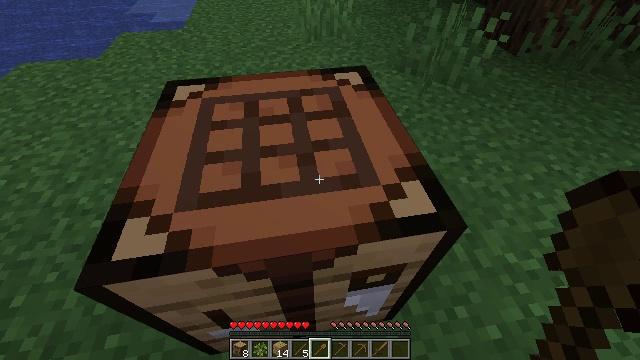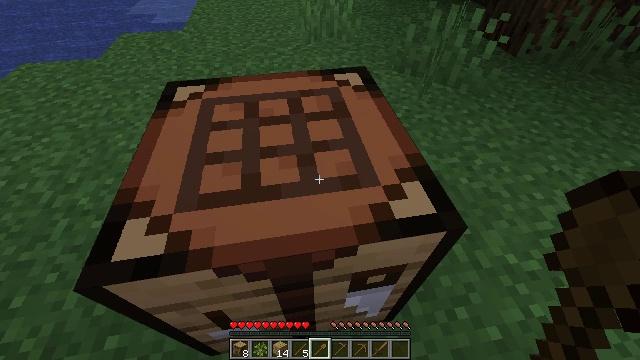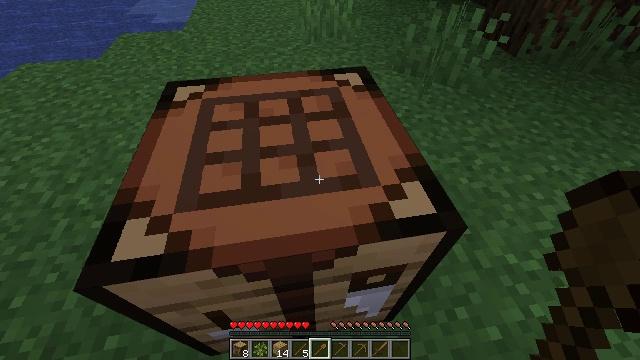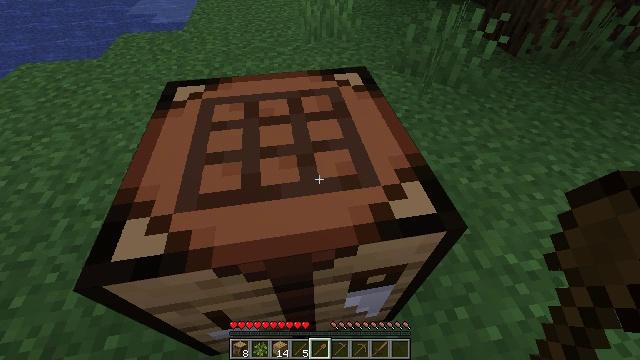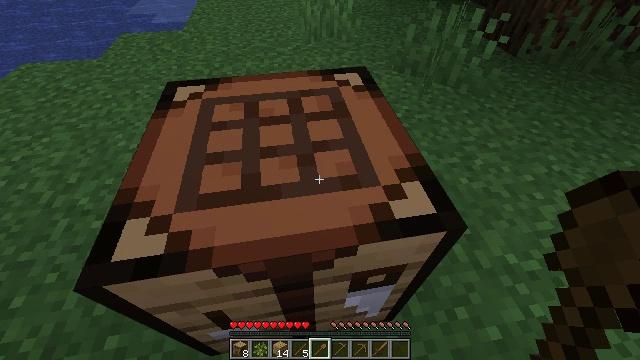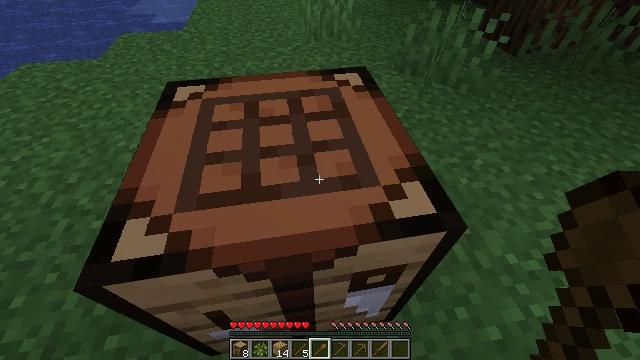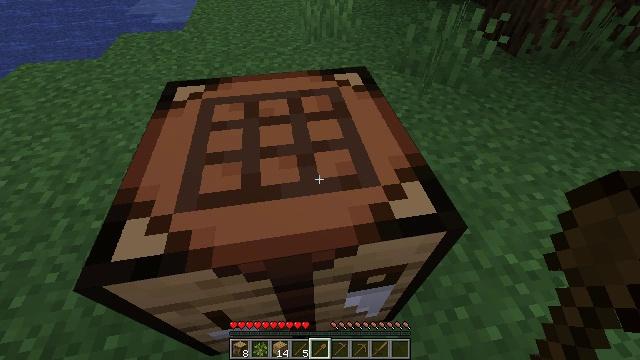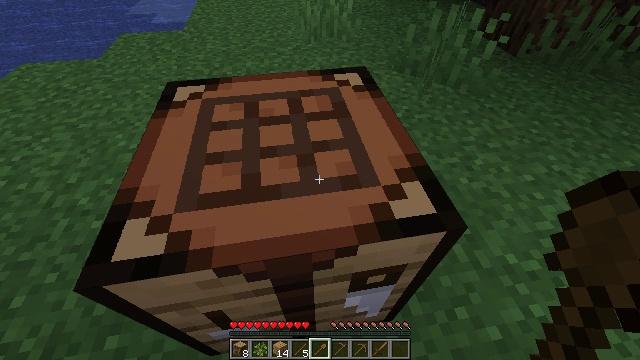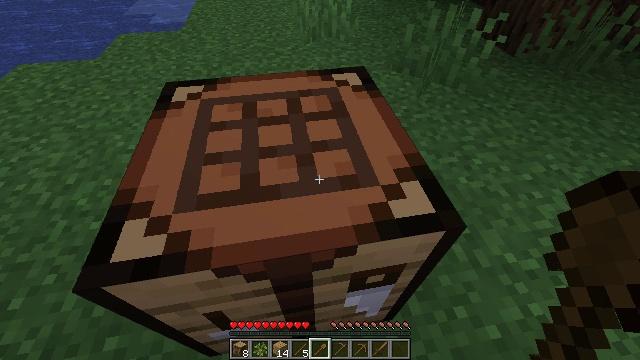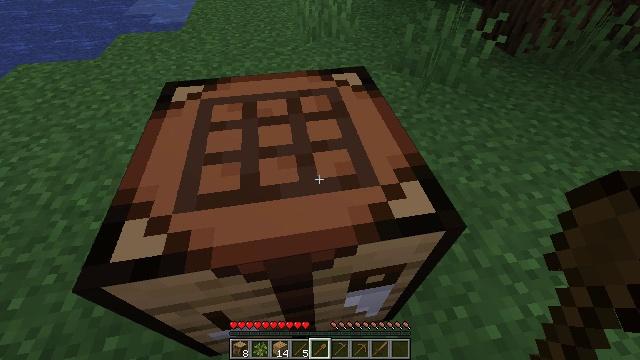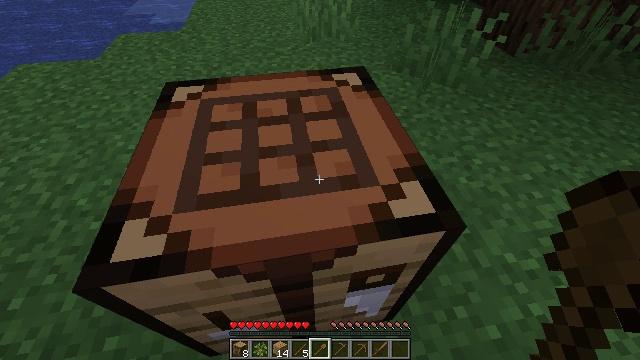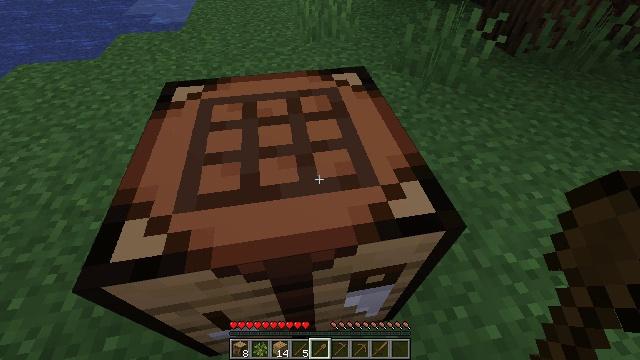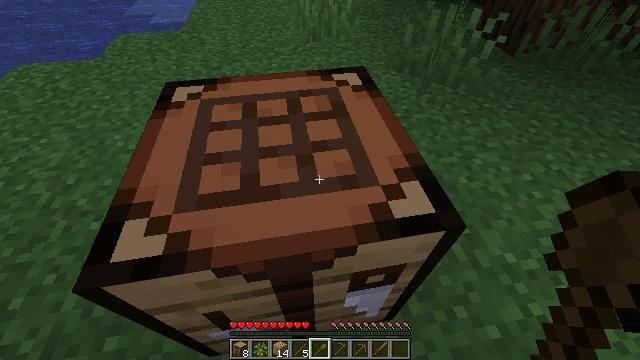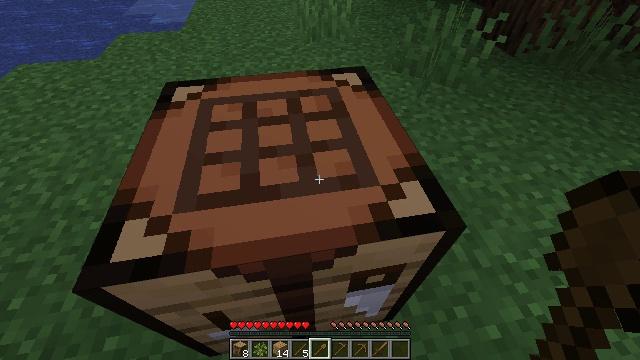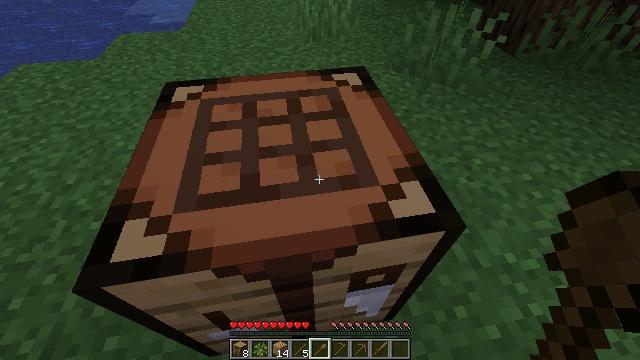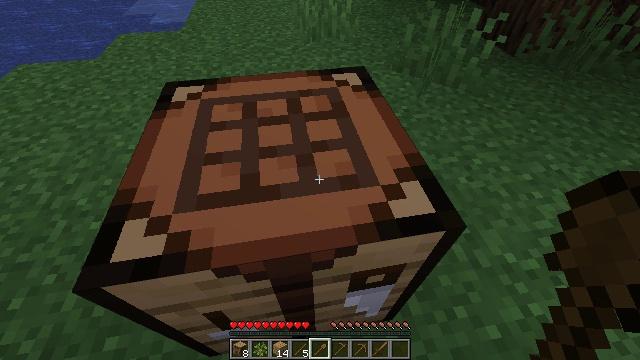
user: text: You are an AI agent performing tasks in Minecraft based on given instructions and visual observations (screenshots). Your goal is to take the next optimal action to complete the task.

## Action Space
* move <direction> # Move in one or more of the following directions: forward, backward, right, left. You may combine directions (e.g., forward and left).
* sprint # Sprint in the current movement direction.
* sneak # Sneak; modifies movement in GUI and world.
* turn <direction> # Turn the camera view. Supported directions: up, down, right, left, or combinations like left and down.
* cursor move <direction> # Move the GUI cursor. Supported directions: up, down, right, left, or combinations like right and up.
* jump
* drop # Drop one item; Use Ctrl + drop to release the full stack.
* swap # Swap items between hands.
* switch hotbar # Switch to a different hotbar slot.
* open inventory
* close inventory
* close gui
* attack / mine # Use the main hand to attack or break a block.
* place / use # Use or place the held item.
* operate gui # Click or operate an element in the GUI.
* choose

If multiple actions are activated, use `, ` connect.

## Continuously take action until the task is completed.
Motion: motion action
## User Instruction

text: Recycle the crafting table.
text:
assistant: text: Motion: no_op
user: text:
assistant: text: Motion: no_op
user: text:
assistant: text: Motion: no_op
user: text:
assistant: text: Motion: no_op
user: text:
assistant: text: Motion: no_op
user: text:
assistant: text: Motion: no_op
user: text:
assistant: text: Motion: no_op
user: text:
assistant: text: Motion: no_op
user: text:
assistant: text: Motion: no_op
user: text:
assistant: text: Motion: no_op
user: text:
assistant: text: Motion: no_op
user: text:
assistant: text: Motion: no_op
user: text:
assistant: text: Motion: no_op
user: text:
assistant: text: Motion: no_op
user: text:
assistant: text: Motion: no_op
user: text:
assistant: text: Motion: no_op
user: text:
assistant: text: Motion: no_op
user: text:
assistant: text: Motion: no_op
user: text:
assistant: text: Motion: no_op
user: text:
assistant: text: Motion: switch to hotbar 7
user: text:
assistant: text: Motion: switch to hotbar 7
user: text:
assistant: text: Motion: switch to hotbar 7
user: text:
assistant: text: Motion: switch to hotbar 7
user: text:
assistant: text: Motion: no_op
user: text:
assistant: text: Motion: no_op
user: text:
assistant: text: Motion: no_op
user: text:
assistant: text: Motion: no_op
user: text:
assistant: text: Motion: no_op
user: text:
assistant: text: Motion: no_op
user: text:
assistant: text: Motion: no_op